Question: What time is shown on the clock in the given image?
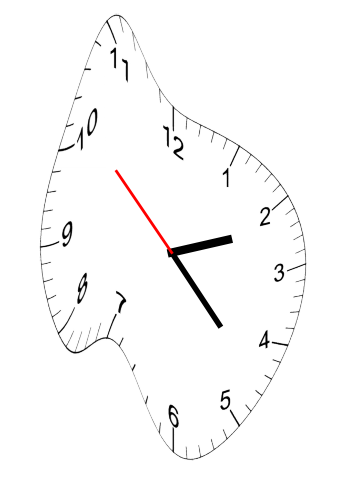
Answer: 02:22:52